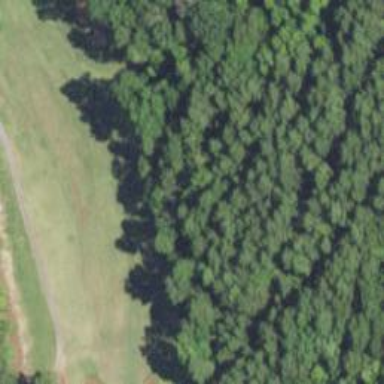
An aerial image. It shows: Golf fairway surrounded by grass.